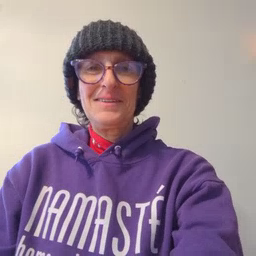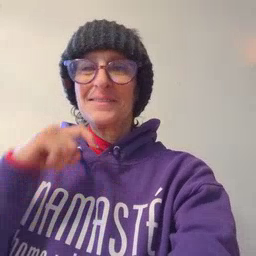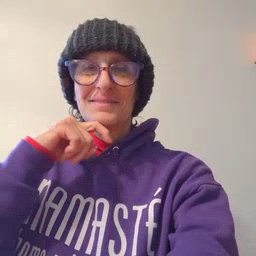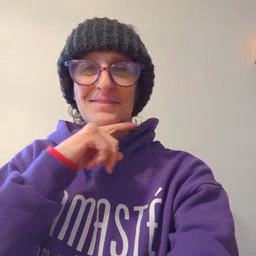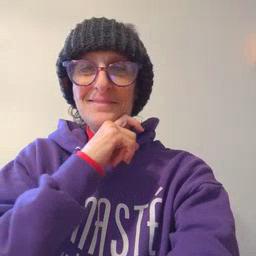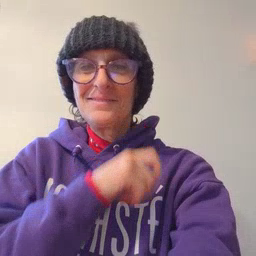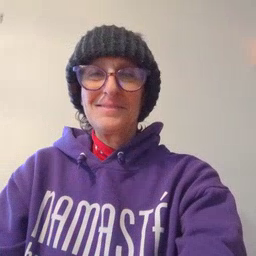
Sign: cereal